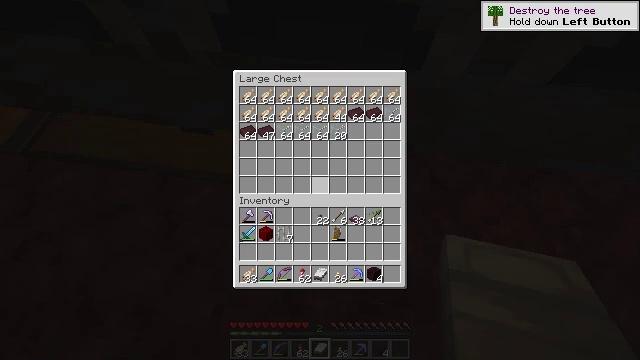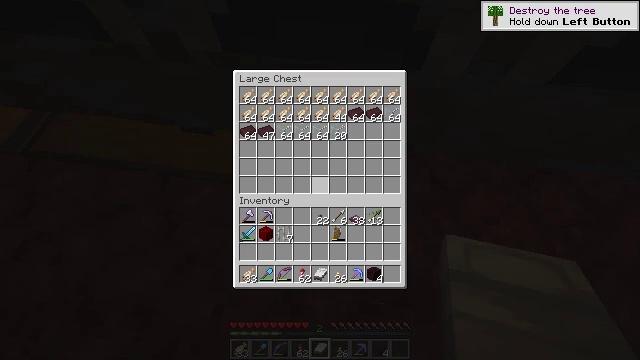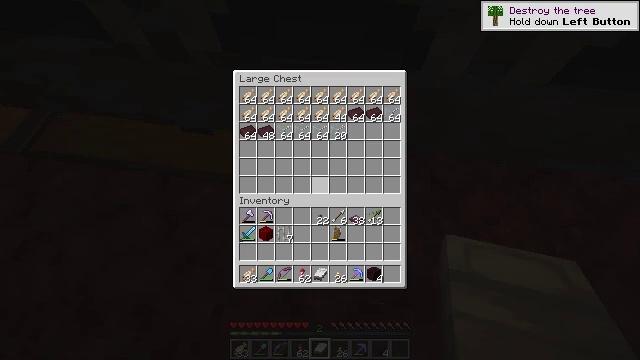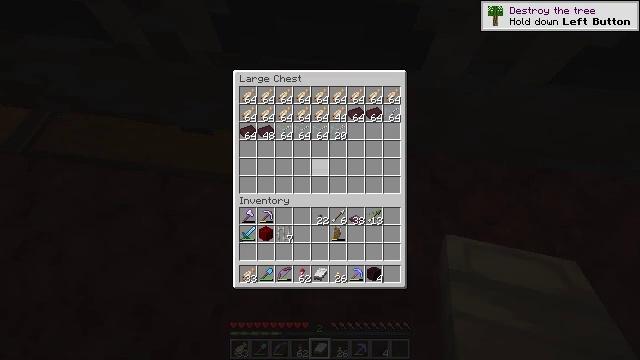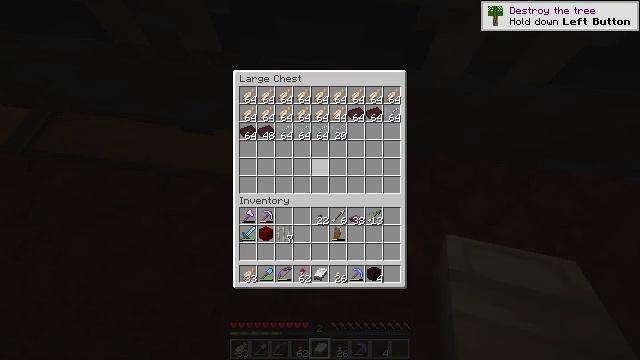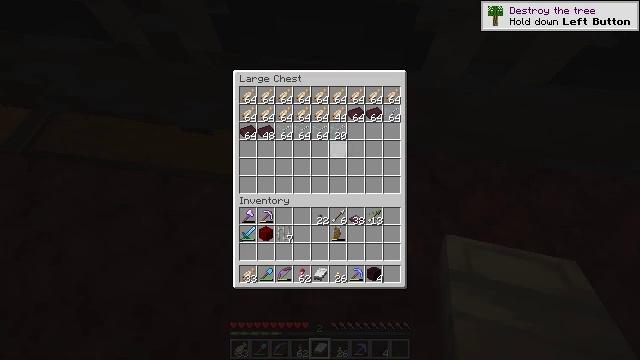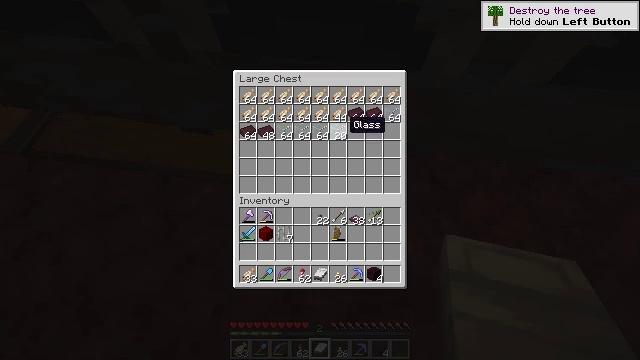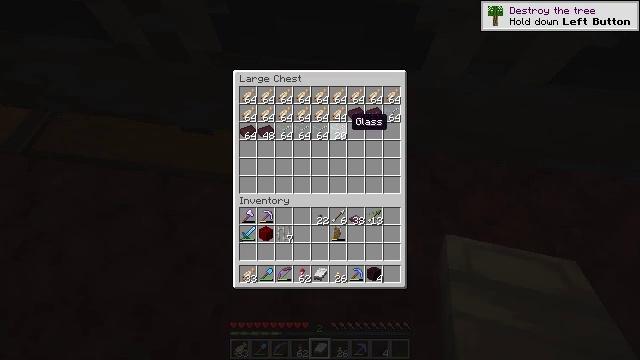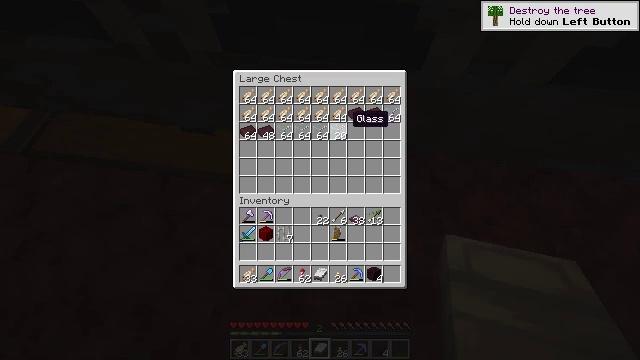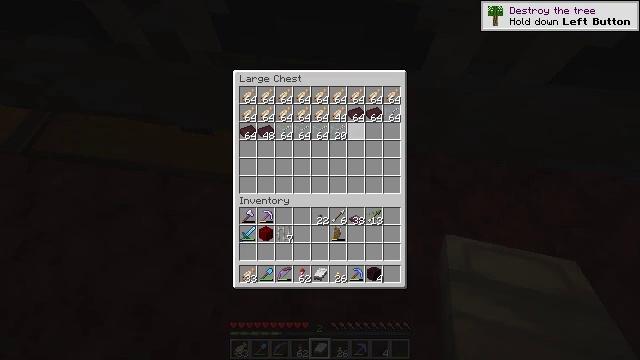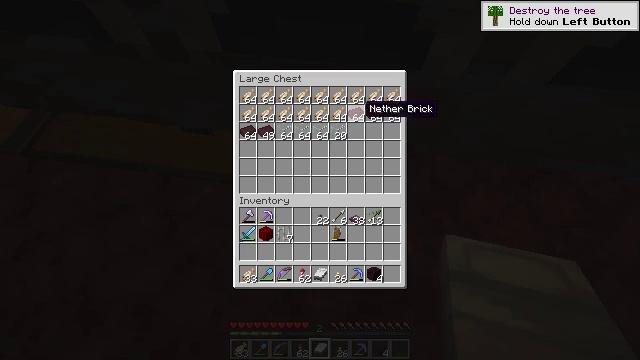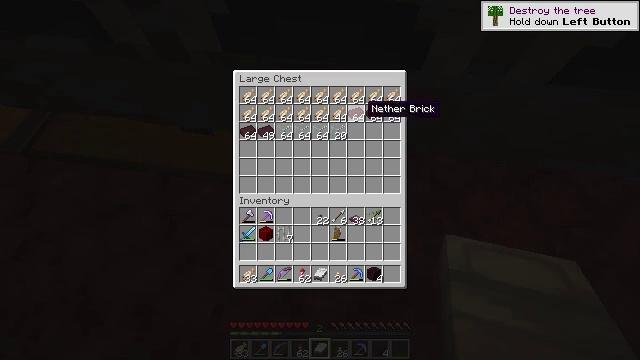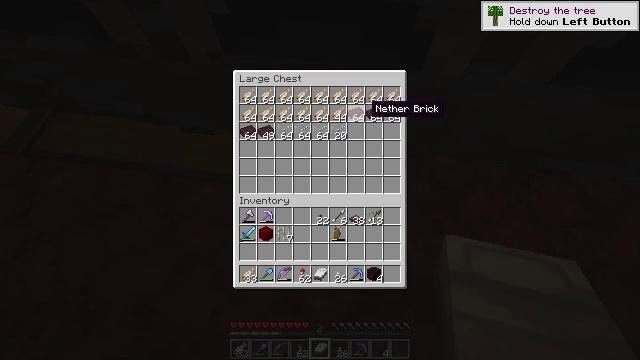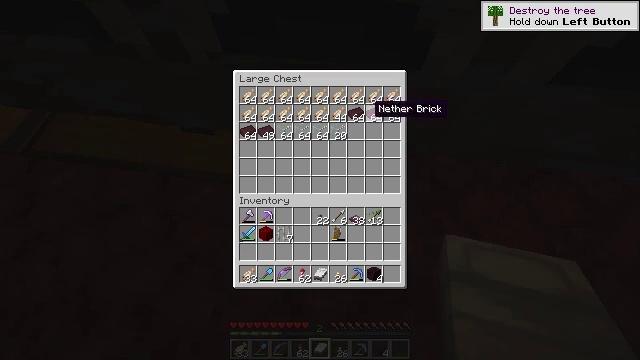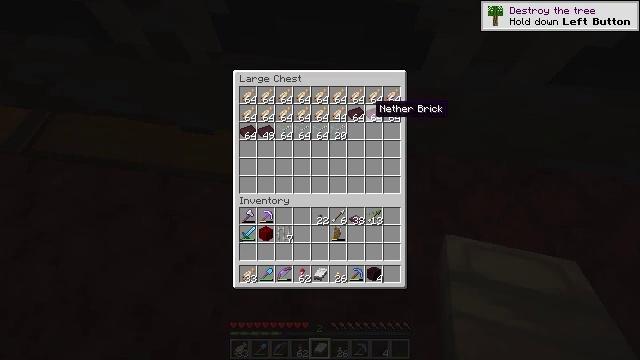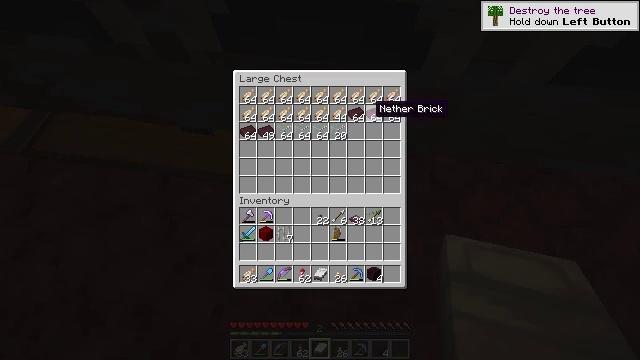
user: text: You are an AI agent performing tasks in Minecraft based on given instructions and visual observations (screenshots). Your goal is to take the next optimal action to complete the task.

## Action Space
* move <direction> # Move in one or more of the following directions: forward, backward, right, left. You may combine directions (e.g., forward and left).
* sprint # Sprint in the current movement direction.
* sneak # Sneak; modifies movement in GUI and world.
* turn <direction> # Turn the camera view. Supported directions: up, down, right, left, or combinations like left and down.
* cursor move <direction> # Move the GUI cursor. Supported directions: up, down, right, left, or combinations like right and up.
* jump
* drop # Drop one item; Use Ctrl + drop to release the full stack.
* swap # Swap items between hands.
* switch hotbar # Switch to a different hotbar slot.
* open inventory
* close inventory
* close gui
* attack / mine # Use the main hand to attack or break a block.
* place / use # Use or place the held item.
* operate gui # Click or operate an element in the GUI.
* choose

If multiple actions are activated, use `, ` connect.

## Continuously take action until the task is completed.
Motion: motion action
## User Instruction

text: Craft nether bricks from netherrack using a furnace.
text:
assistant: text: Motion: no_op
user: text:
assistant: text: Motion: no_op
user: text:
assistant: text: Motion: no_op
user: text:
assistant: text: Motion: no_op
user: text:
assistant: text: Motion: cursor move right and up
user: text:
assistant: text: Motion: cursor move right and up
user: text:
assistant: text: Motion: sneak
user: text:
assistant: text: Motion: sneak
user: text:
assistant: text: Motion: sneak
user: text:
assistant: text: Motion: sneak
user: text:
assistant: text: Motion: sneak
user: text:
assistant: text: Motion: sneak
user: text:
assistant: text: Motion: sneak
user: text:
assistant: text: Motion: sneak
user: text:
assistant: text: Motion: sneak
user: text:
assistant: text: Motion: sneak
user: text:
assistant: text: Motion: sneak, choose
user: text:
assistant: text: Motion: sneak, choose
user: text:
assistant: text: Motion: sneak
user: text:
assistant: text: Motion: sneak
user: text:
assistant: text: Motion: sneak
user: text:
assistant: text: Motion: sneak
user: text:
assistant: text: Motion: sneak
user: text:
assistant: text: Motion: sneak, choose
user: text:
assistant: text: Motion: sneak, choose
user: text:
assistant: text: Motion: sneak, cursor move left
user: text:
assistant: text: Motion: sneak, cursor move left
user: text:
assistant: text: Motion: sneak, cursor move left
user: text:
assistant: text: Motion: sneak, cursor move left
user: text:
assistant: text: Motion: sneak